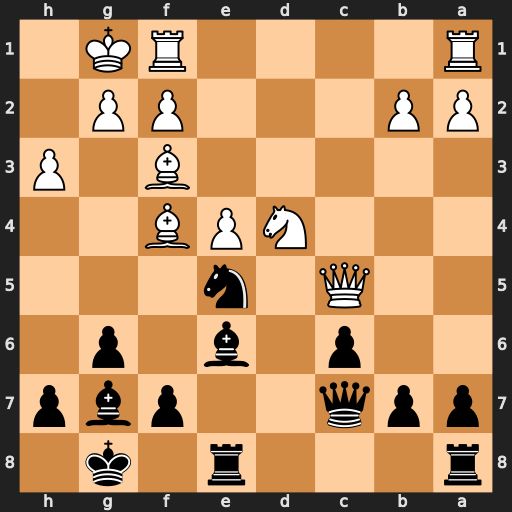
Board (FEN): r3r1k1/ppq2pbp/2p1b1p1/2Q1n3/3NPB2/5B1P/PP3PP1/R4RK1
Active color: b
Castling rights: -
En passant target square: -
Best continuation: Nxf3+ Nxf3 Qxf4